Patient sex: F
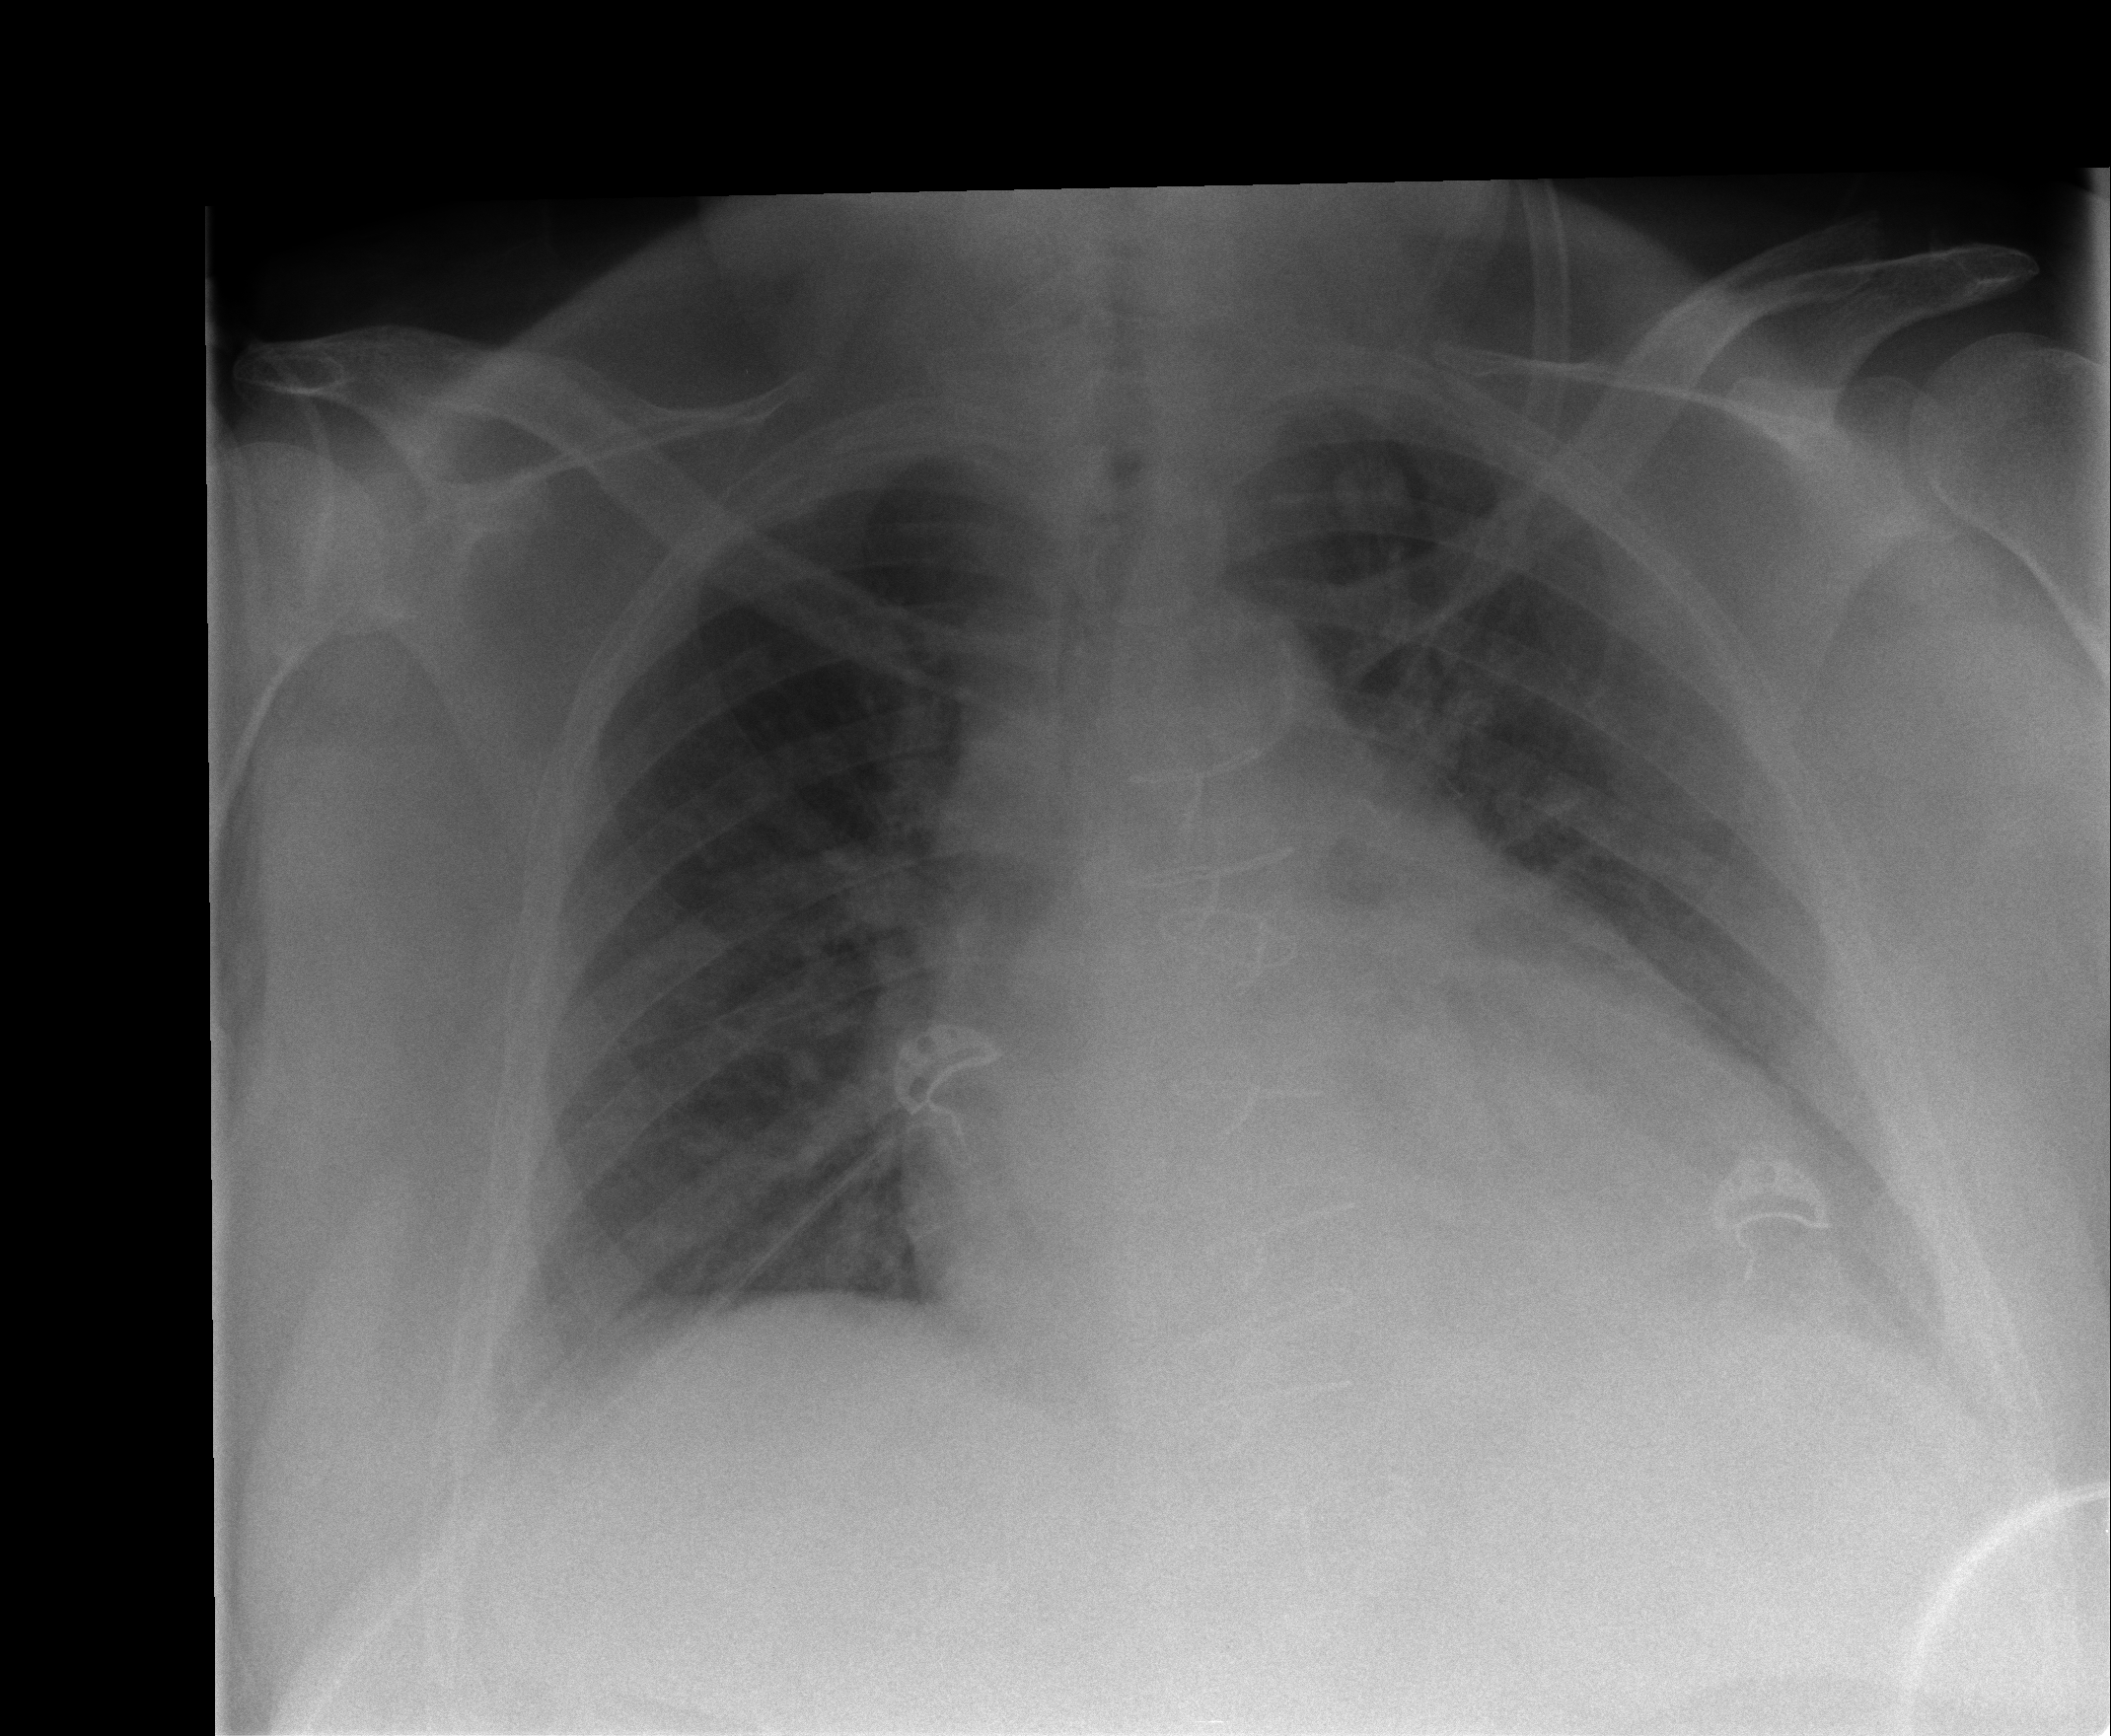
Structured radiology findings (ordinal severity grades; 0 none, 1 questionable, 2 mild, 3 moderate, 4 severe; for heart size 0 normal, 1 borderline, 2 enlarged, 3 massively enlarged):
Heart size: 2
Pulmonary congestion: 2
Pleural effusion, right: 2
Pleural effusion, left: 2
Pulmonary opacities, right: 0
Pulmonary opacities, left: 0
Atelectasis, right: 2
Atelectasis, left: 2